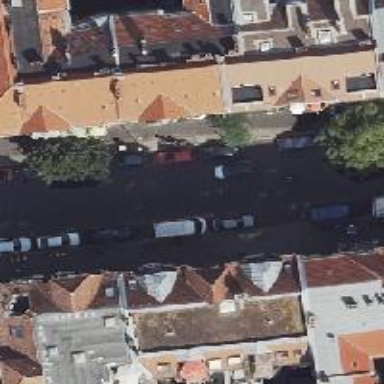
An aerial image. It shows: Asphalt parking lane.